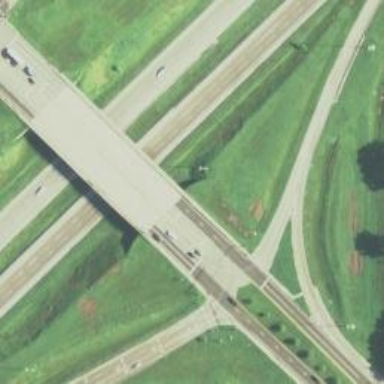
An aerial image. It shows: Man-made bridge.